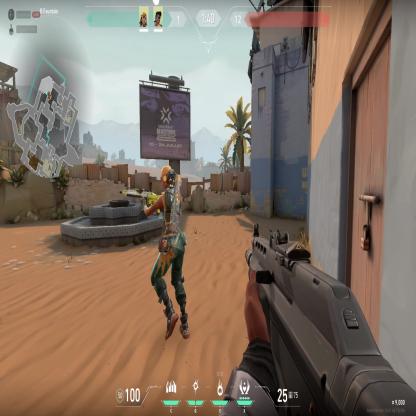
Label: teammate